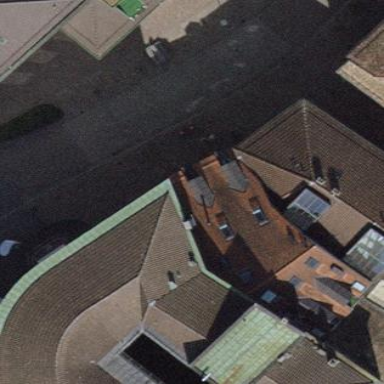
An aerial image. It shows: Gabled roof made of roof tiles on apartment building. The roof is oriented across the building.